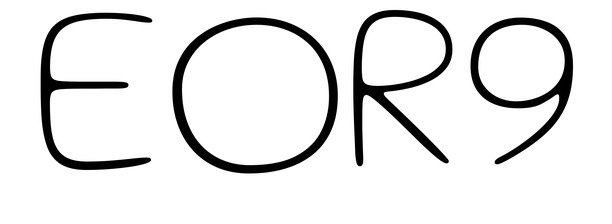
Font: Gluten_Thin